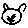
Label: cat